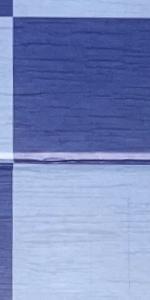
Label: Empty